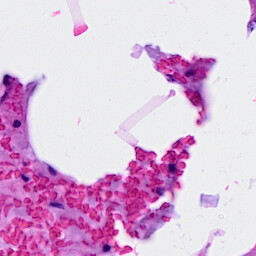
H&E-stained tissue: Breast